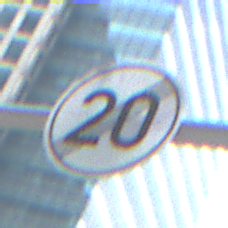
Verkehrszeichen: EndeGeschwindigkeit20
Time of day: MorningAfternoon
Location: Outdoor (Urban)
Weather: PartlyCloudy
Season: NotSpecified
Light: Natural